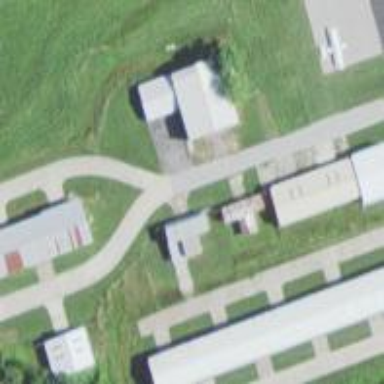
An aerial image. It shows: Image of taxiway at airport.